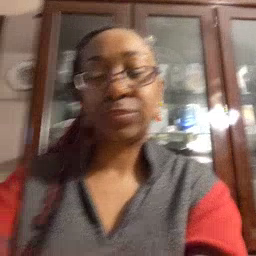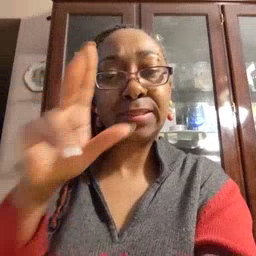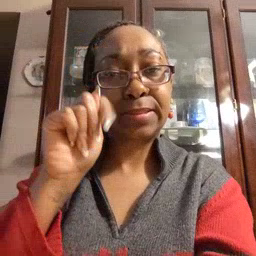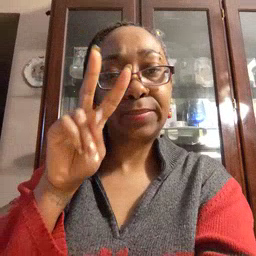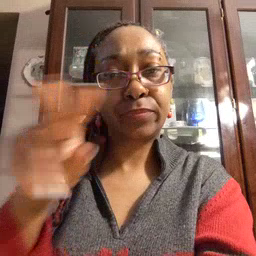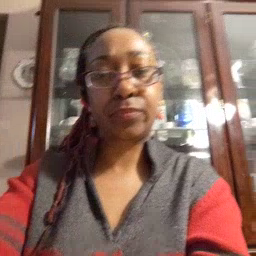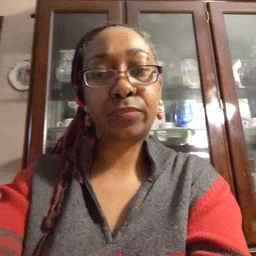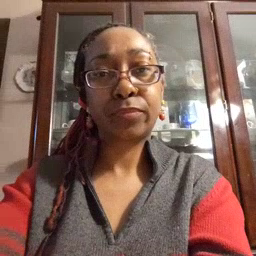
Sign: TV